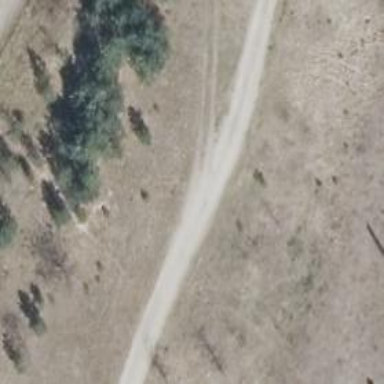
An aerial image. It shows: Sandy track road with grade4 tracktype.